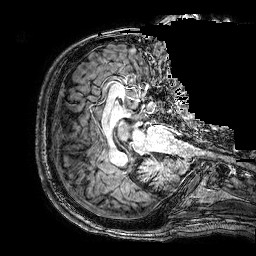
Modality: T1w
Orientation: axial
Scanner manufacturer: philips
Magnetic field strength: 3 T
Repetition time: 0.0096 s
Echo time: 0.0046 s